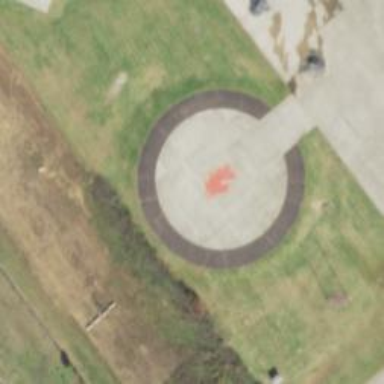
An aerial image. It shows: Image of helipad at airport.